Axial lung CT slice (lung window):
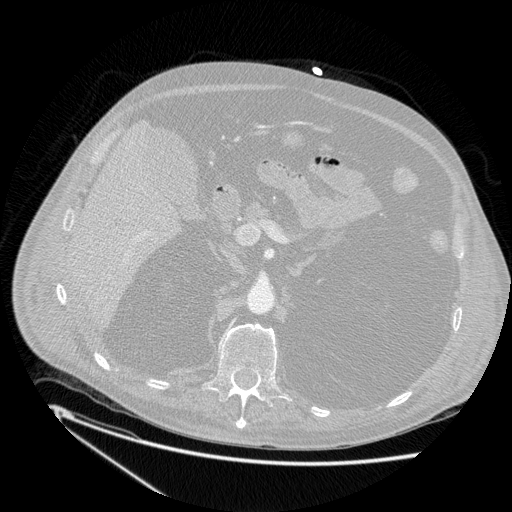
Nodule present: no